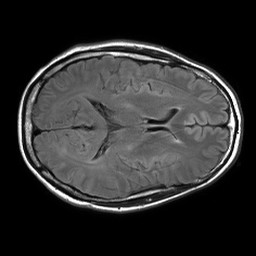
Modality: FLAIR
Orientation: axial
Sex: male
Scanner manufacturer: philips
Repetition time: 11 s
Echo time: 0.125 s